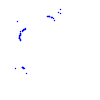
Particle: proton